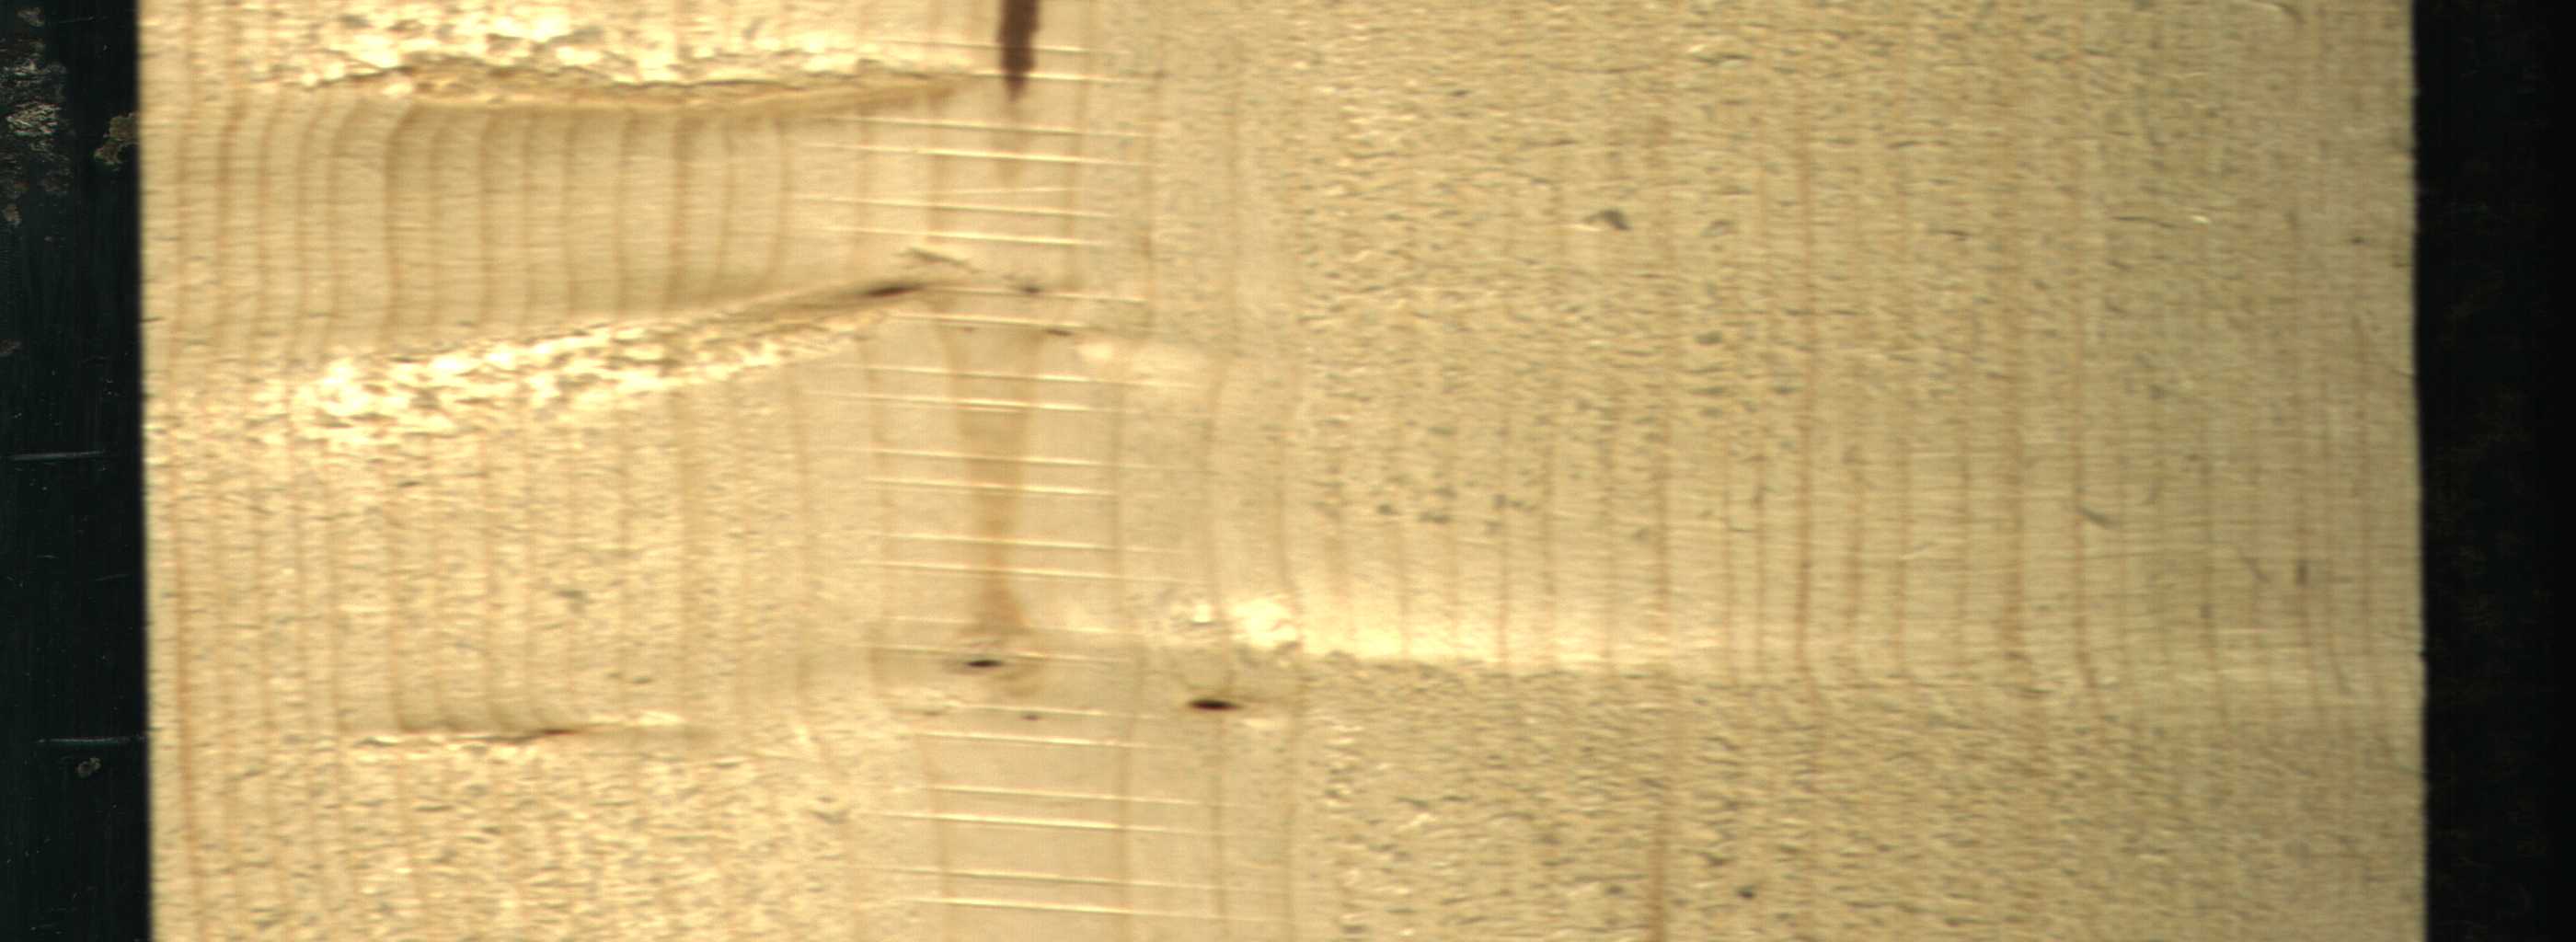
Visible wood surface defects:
Marrow
Dead_Knot
Live_Knot